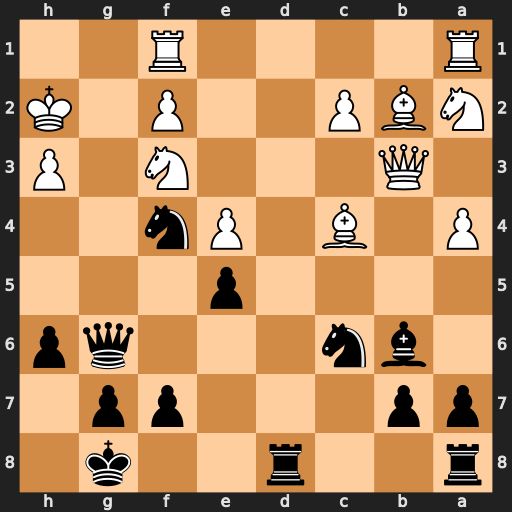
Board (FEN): r2r2k1/pp3pp1/1bn3qp/4p3/P1B1Pn2/1Q3N1P/NBP2P1K/R4R2
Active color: b
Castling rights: -
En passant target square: -
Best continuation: Qg2#